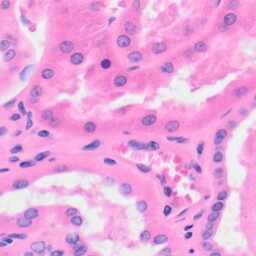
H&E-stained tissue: Kidney